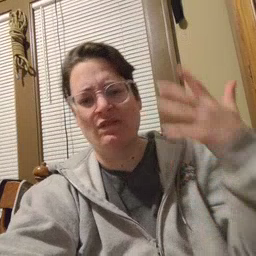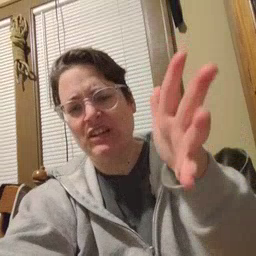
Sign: finish